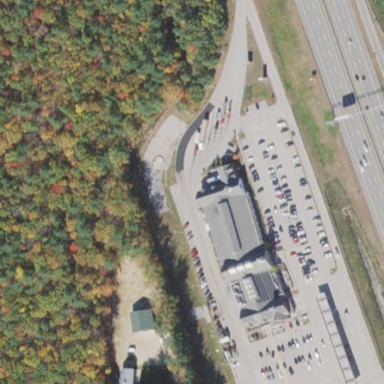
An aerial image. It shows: Rest area on the road.